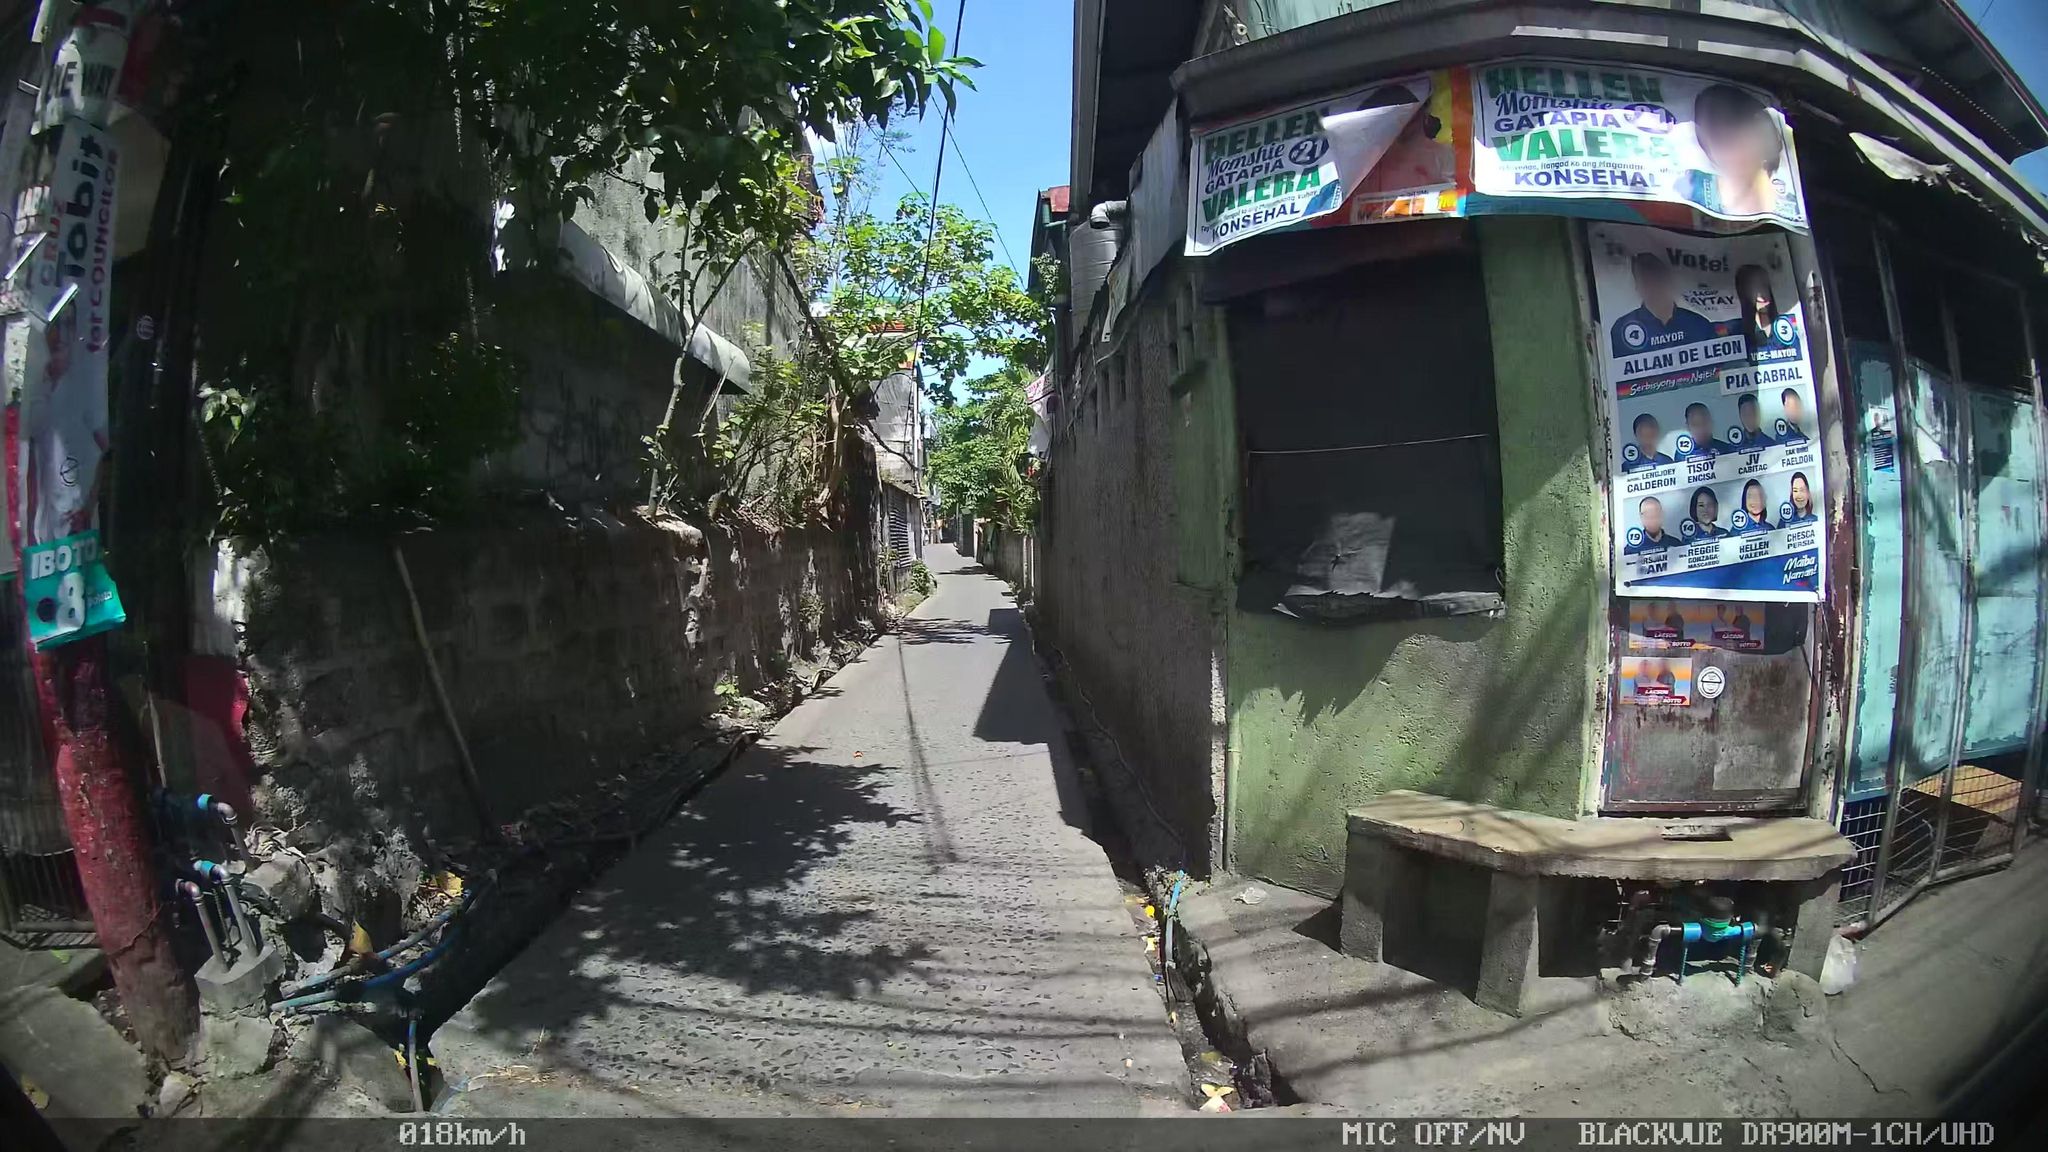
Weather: clear
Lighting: day
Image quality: good
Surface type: walking surface
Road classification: residential
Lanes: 1
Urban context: urban centre
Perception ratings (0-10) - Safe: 2.14, Lively: 5.52, Beautiful: 0.42, Boring: 0.52, Depressing: 6.24, Wealthy: 1.96